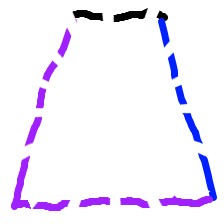
Shape: trapezoid